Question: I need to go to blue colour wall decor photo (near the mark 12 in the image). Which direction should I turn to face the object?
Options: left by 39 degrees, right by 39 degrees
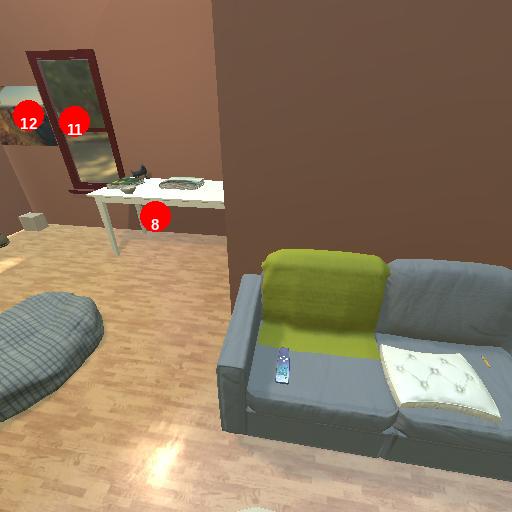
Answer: left by 39 degrees